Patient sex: F
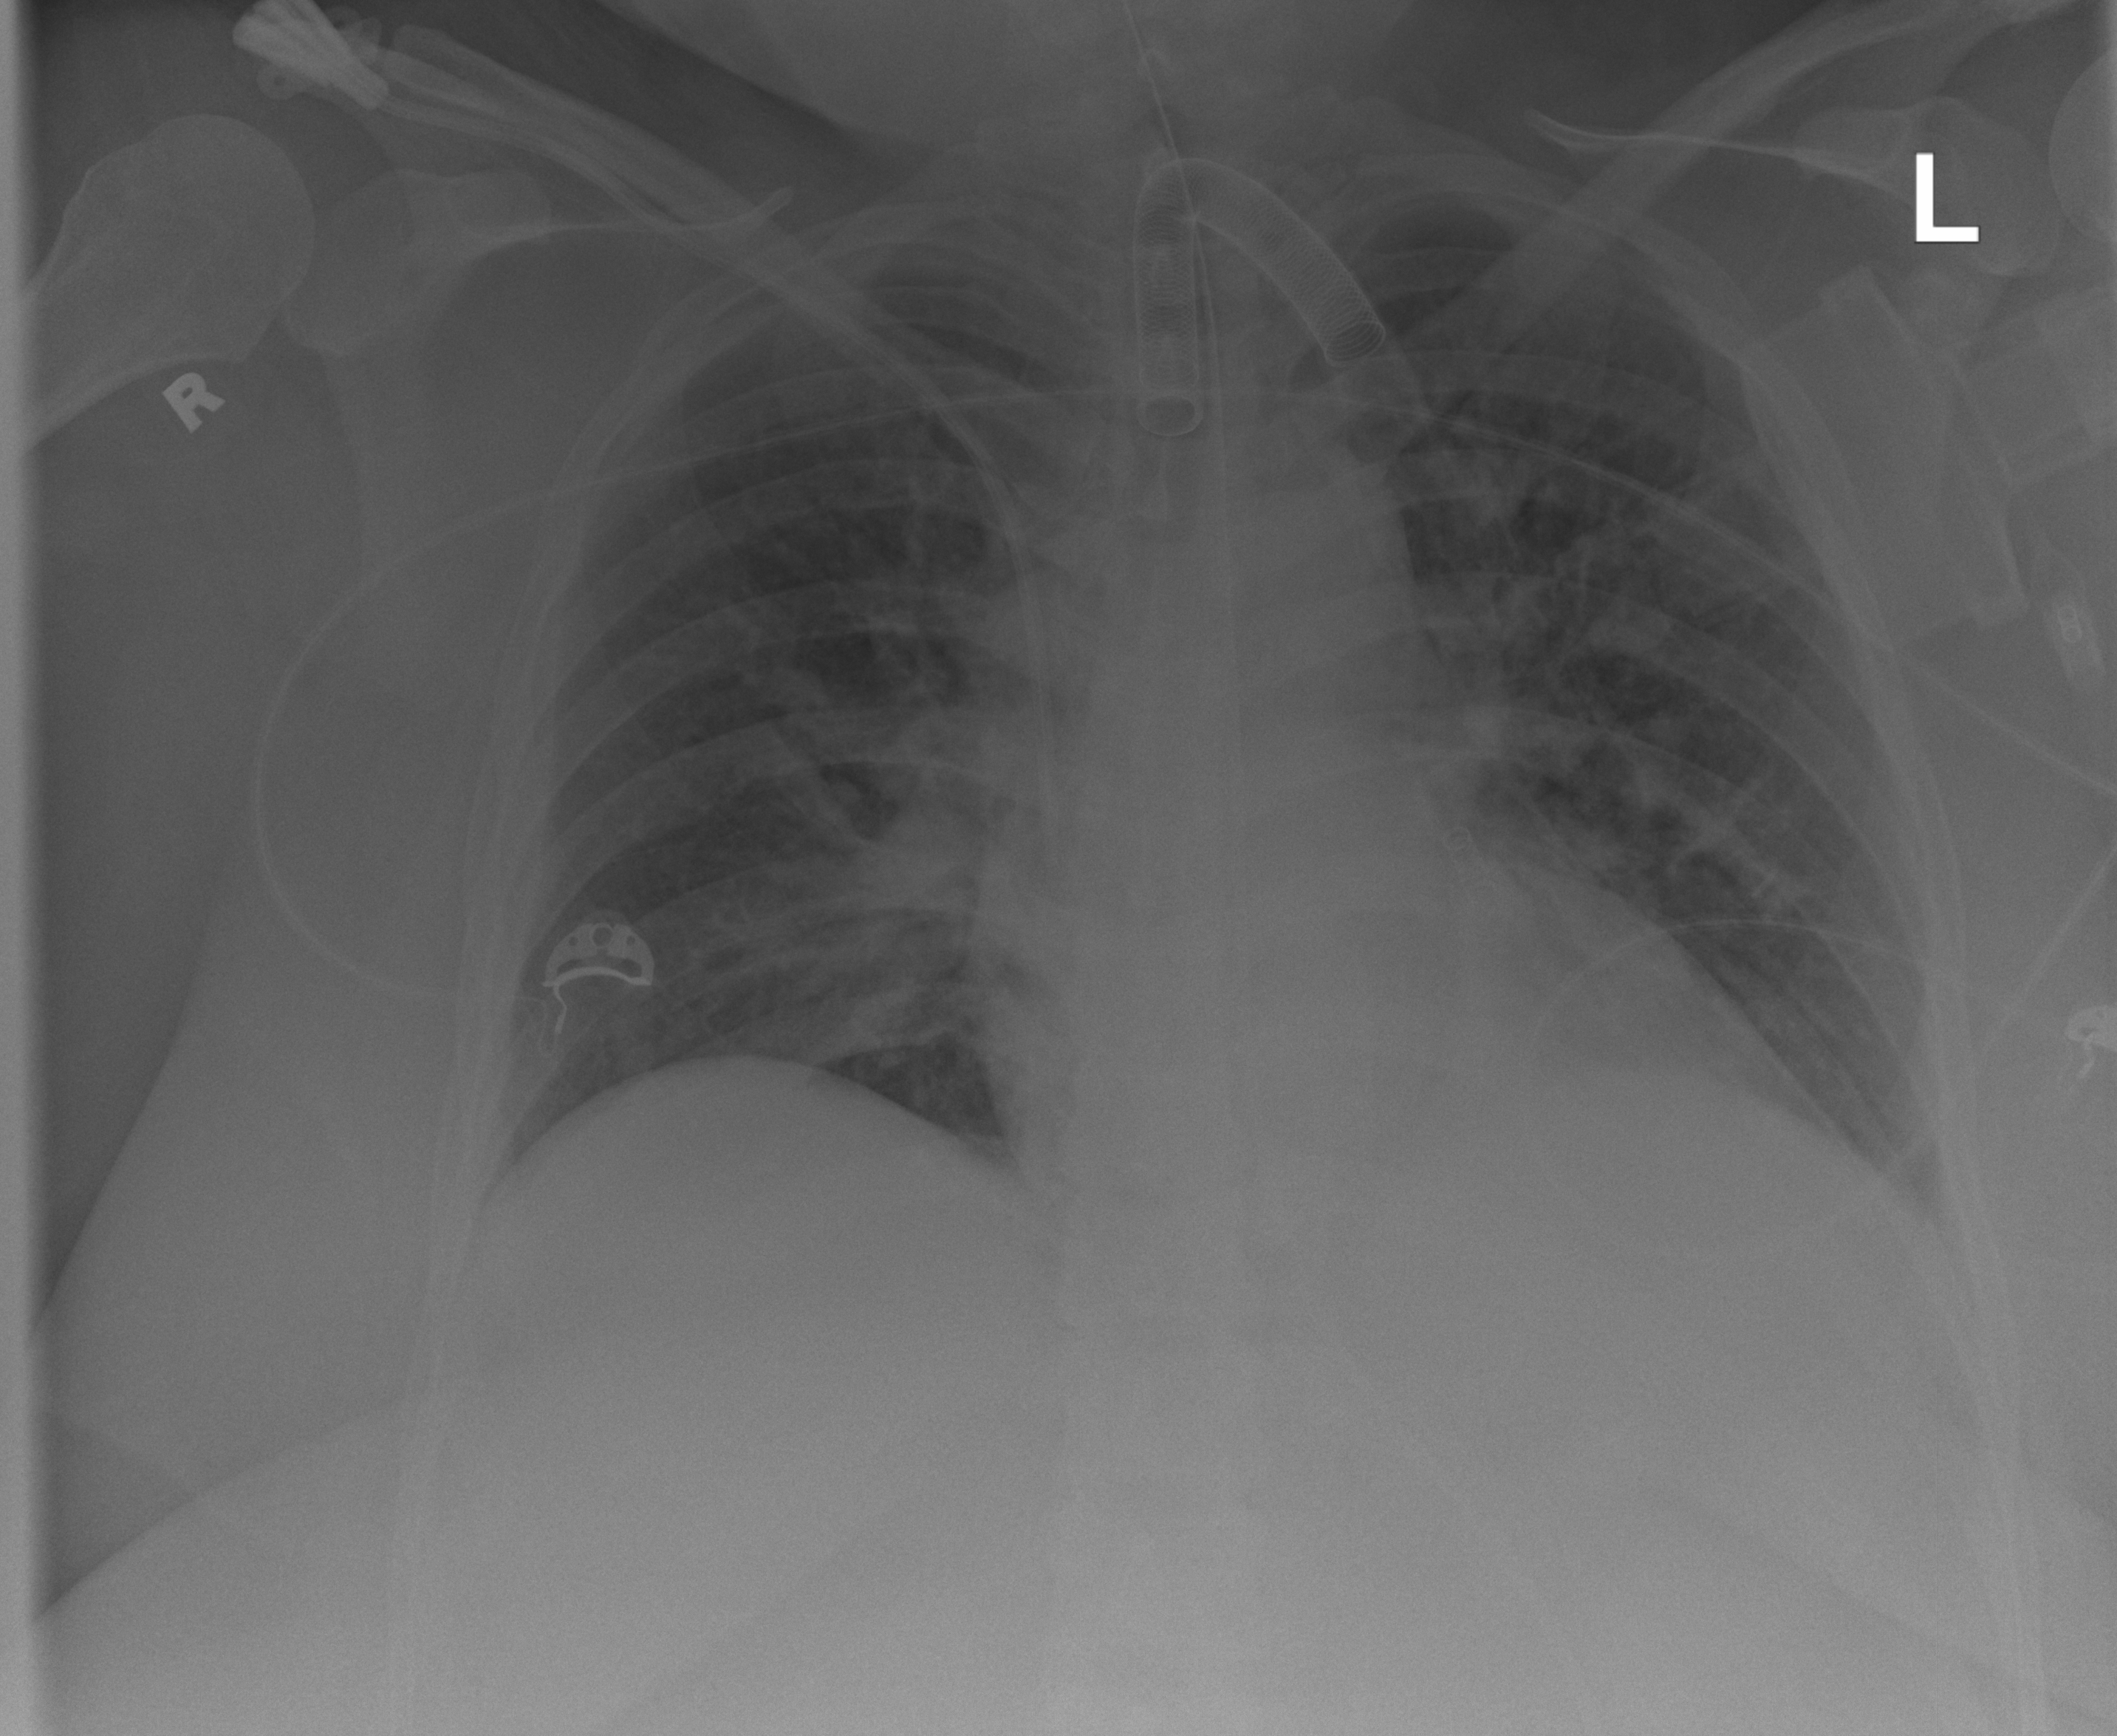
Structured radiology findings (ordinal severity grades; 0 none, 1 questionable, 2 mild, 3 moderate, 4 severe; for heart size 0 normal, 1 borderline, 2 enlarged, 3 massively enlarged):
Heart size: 2
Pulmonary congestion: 1
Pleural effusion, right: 0
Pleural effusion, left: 0
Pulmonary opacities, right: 2
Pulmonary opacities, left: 1
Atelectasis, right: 2
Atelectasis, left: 2